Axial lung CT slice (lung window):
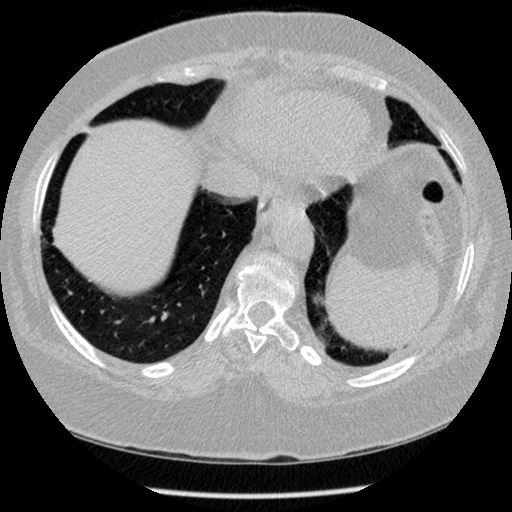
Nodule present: no